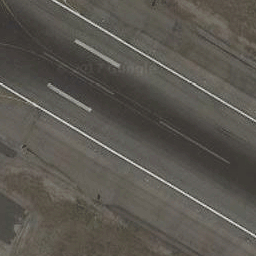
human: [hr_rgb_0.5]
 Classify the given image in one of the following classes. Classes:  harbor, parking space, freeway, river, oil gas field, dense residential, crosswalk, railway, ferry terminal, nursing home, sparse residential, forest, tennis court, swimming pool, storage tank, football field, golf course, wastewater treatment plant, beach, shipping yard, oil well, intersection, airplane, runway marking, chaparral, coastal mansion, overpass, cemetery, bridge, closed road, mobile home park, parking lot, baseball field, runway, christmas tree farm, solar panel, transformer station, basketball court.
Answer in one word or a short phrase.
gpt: runway